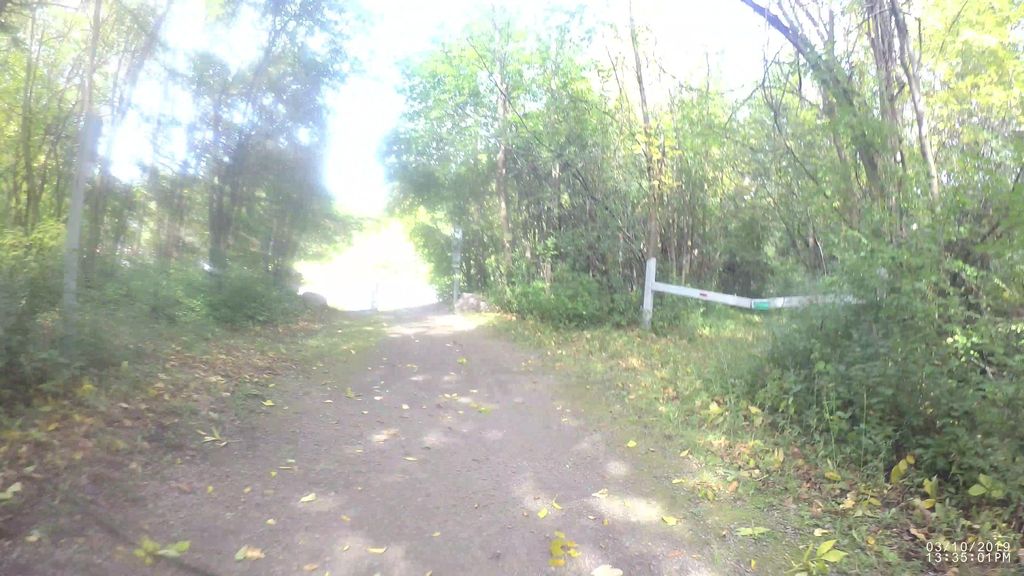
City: montreal